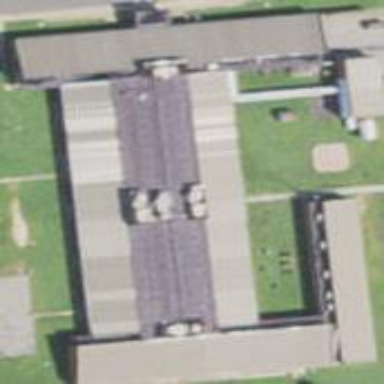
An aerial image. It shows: School building.